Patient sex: M
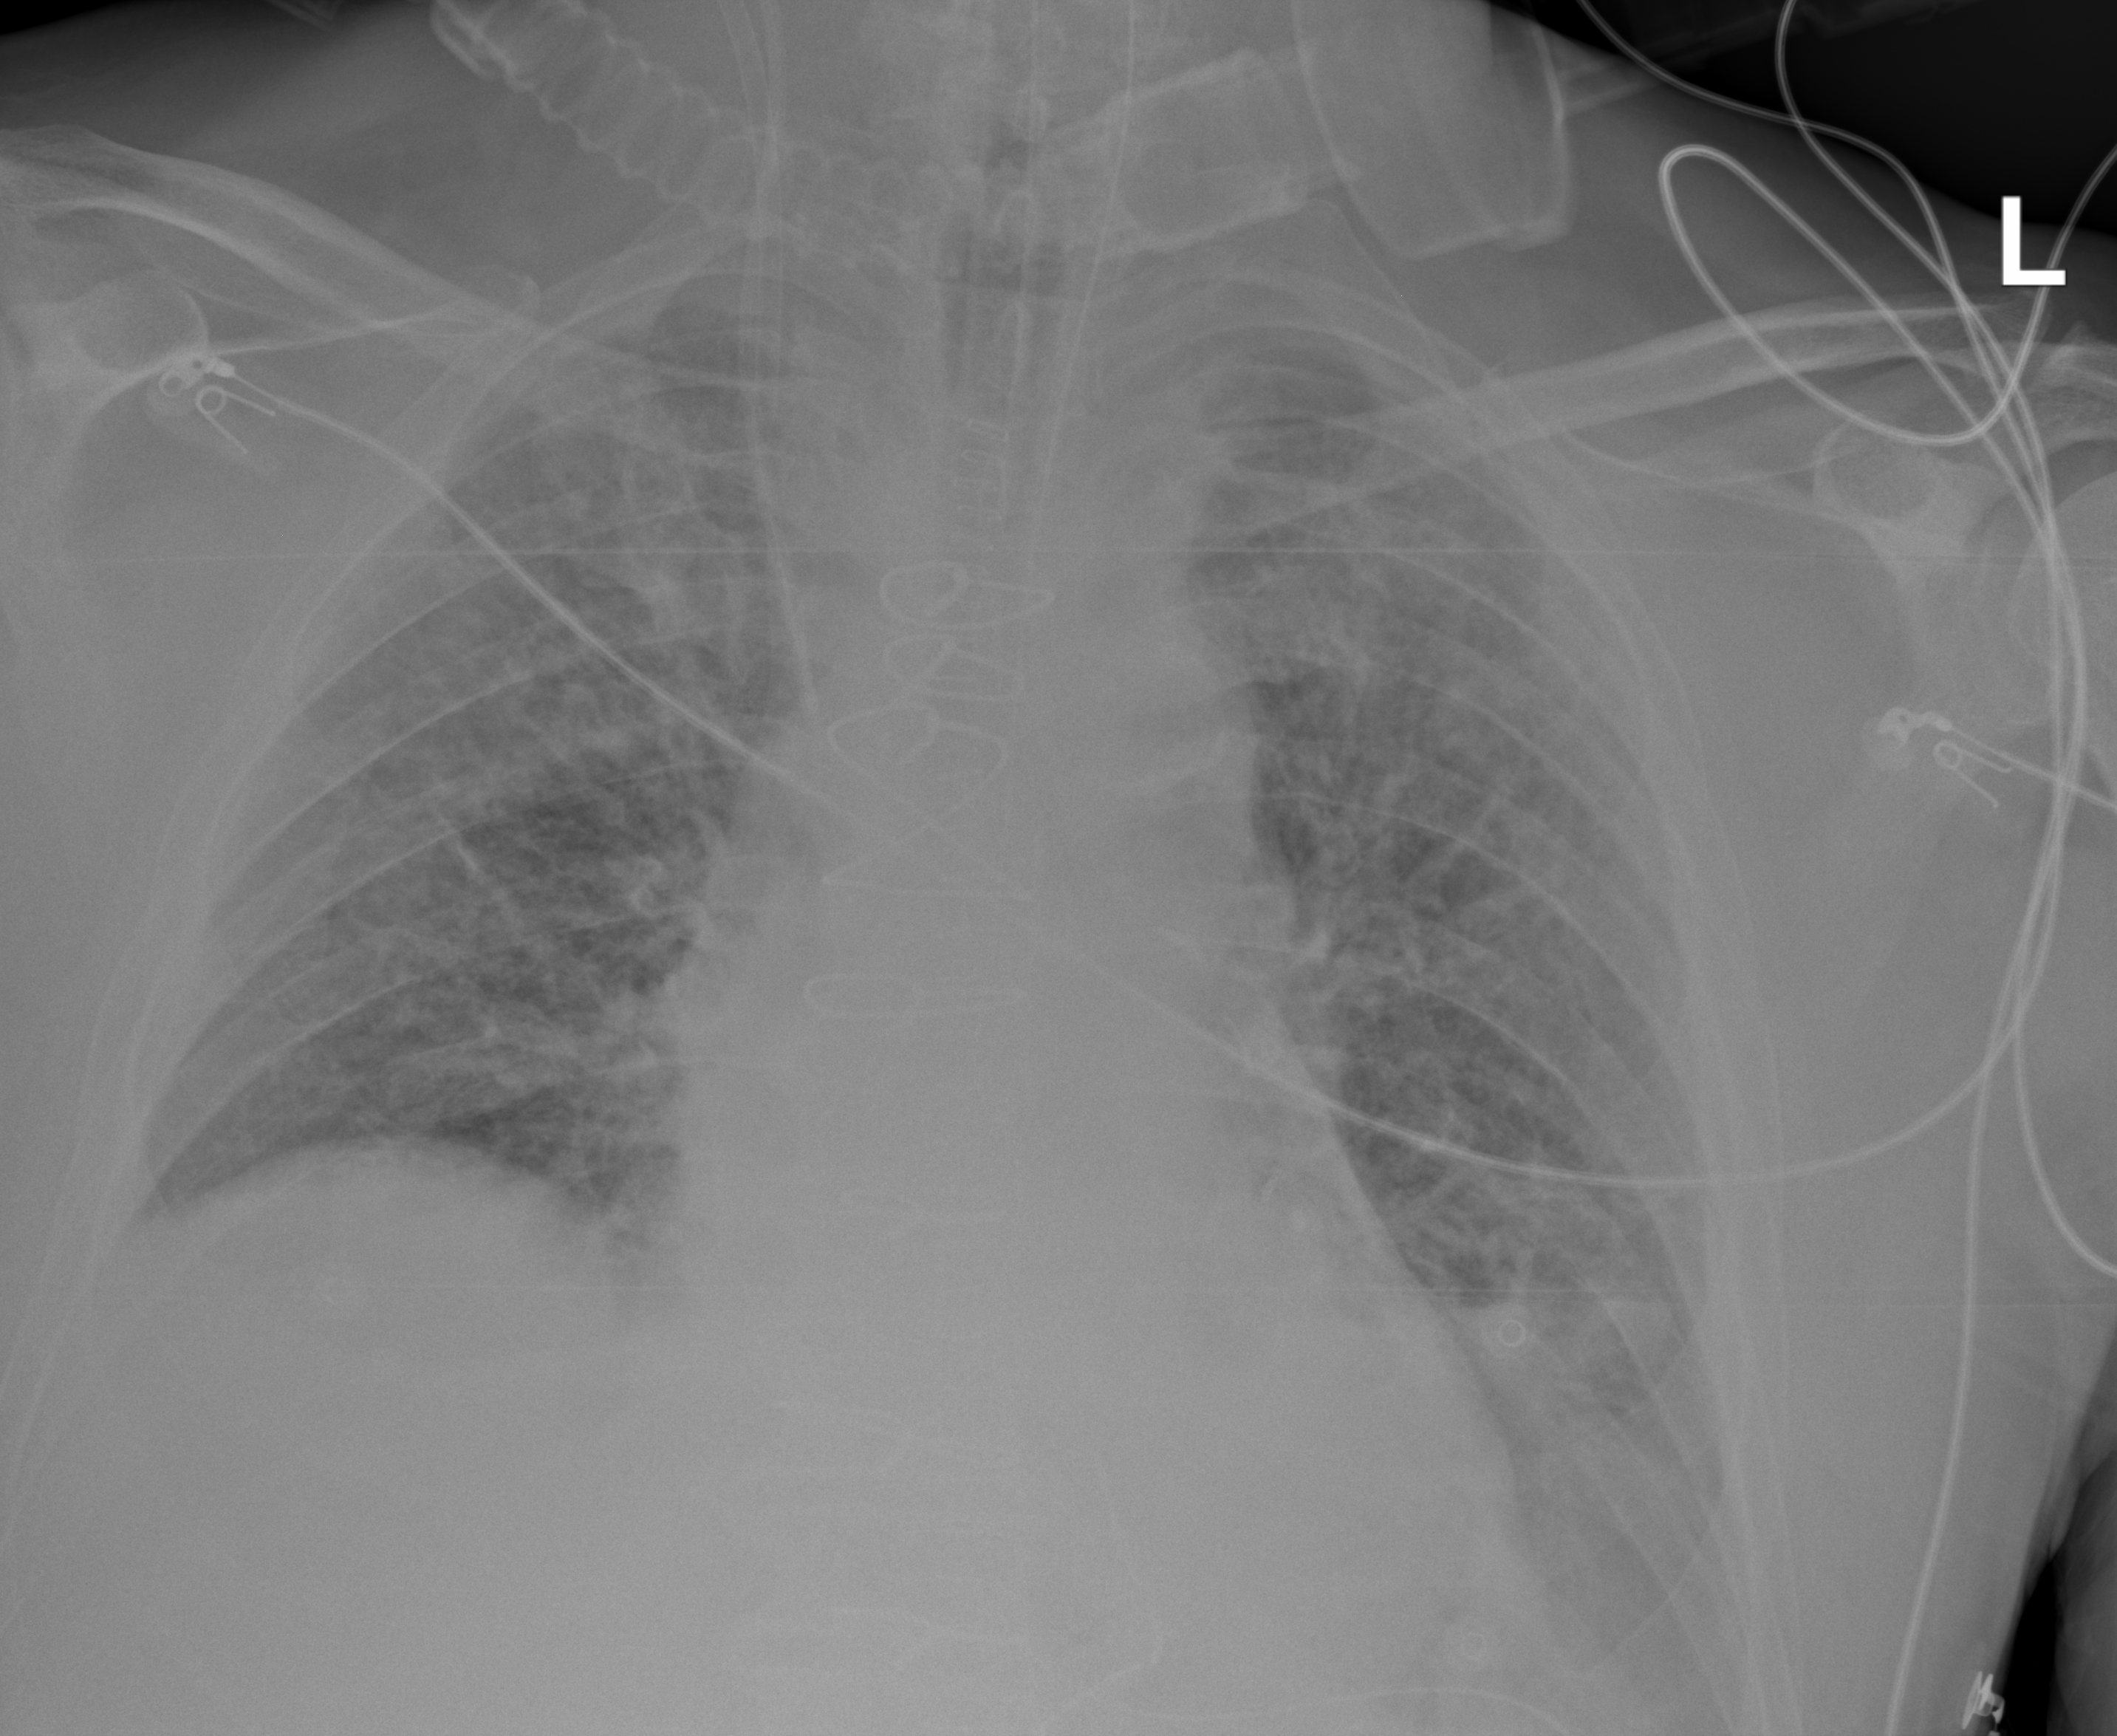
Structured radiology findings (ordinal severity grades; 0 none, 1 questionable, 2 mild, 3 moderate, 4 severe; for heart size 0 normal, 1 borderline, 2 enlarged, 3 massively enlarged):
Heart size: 1
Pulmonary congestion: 3
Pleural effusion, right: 0
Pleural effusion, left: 2
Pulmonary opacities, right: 3
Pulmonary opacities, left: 3
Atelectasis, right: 2
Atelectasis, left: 2